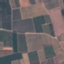
Land use / land cover: PermanentCrop